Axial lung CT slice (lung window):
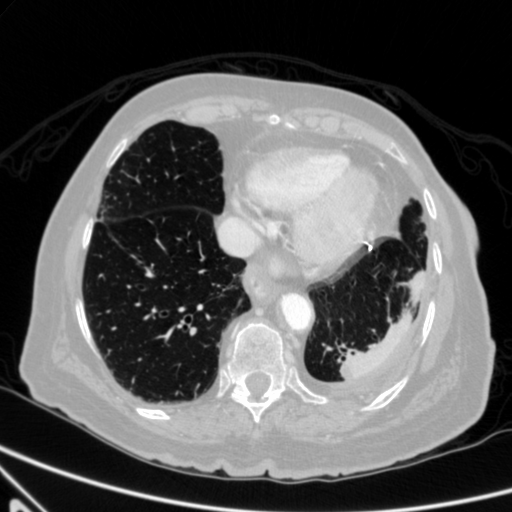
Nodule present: no